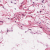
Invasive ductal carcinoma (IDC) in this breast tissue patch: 0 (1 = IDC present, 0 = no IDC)